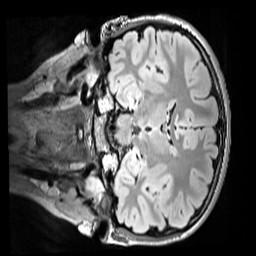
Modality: FLAIR
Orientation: coronal
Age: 10
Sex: male
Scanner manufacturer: siemens
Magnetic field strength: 3 T
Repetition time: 5 s
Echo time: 0.388 s